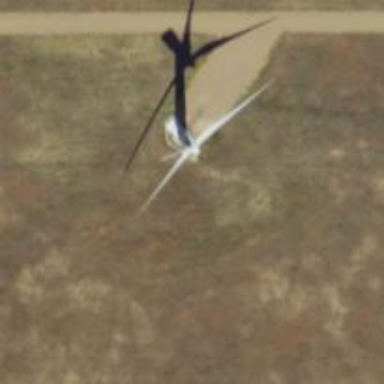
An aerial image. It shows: Wind generator powered by horizontal-axis wind turbine.